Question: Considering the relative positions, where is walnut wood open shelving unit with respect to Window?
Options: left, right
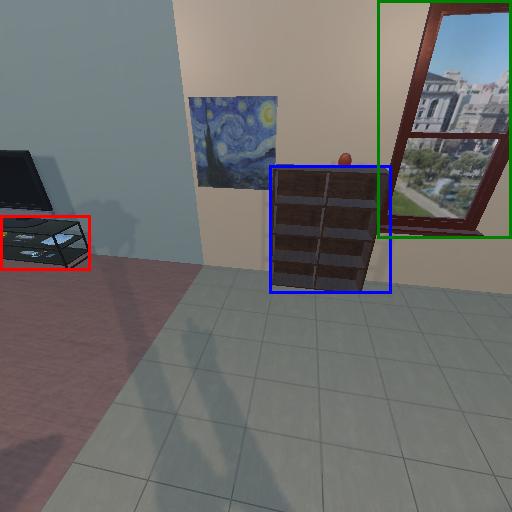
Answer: left